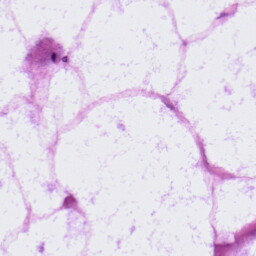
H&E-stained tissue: LymphNode